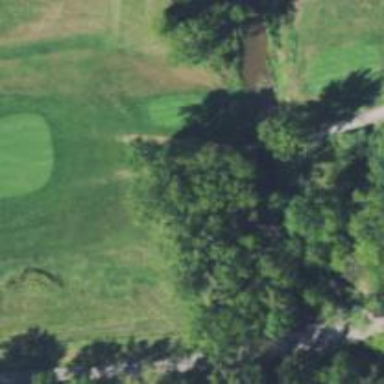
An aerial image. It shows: Path for both roads and golfers.